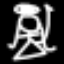
Label: angel